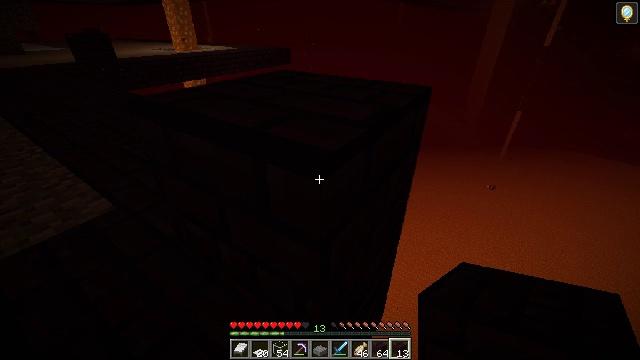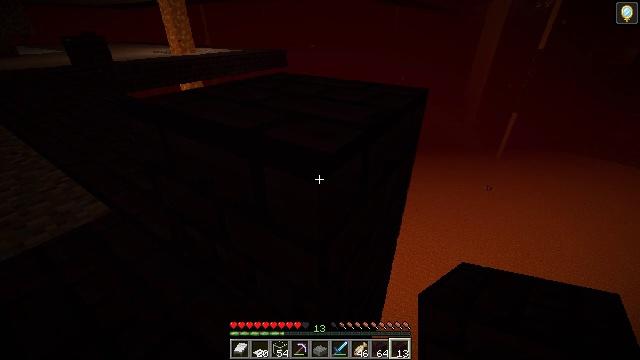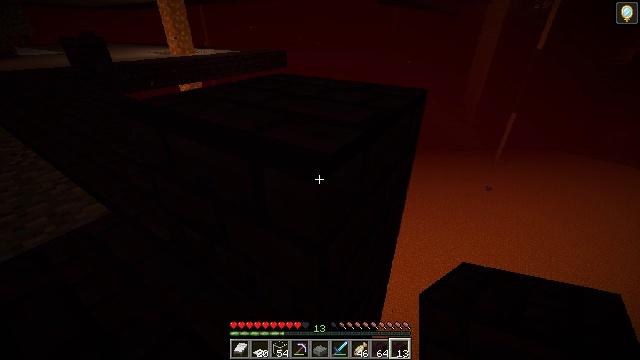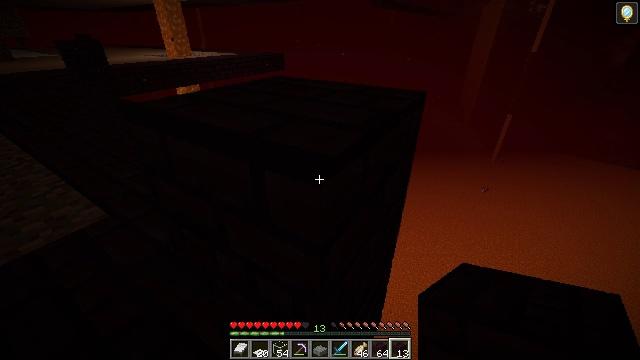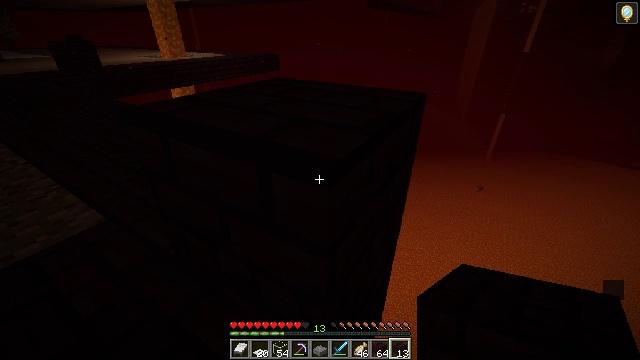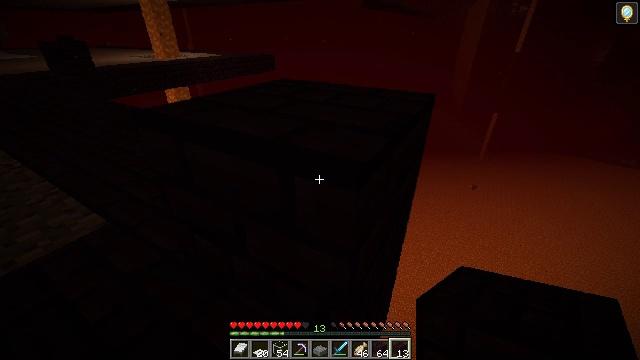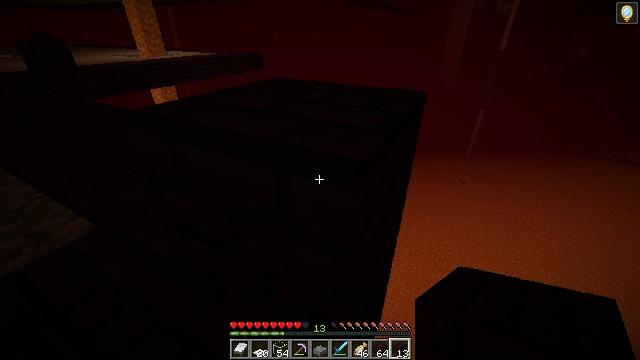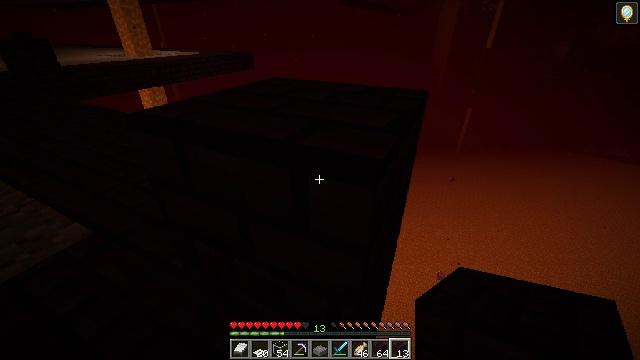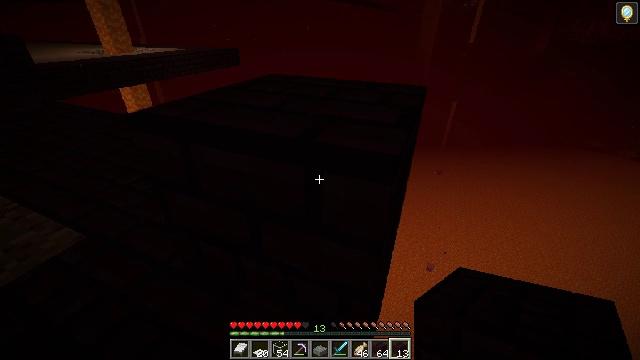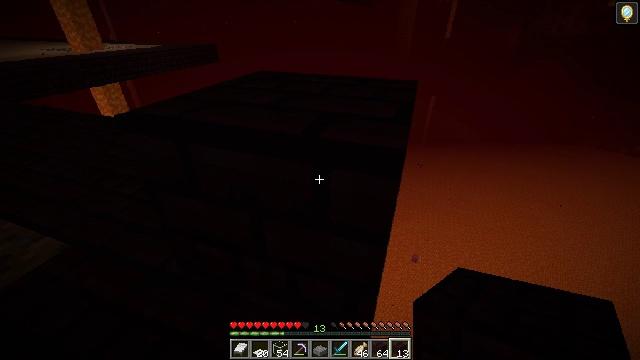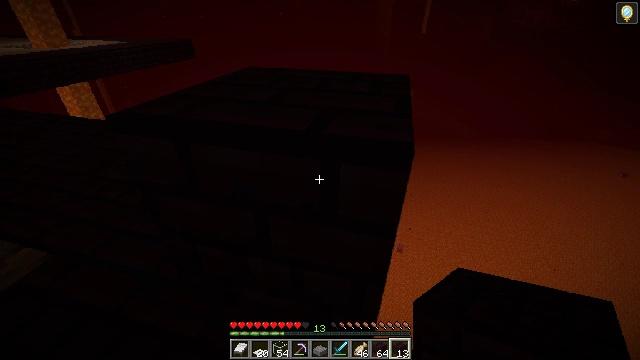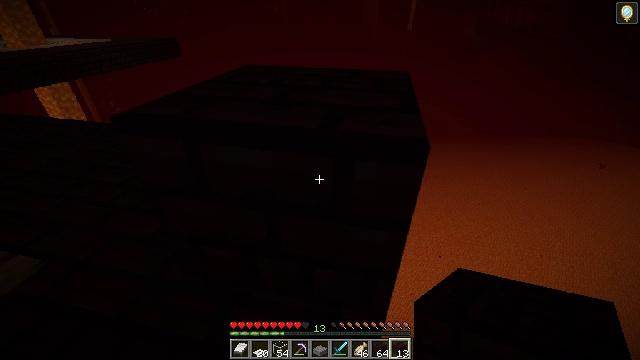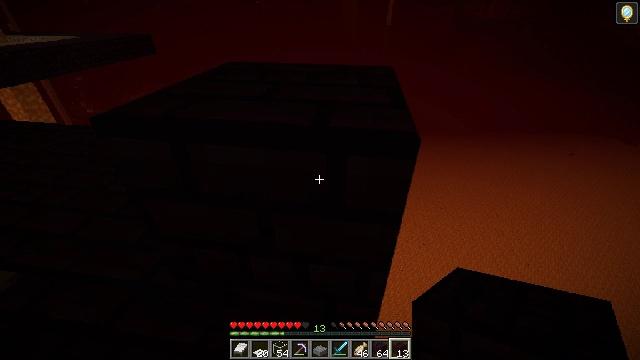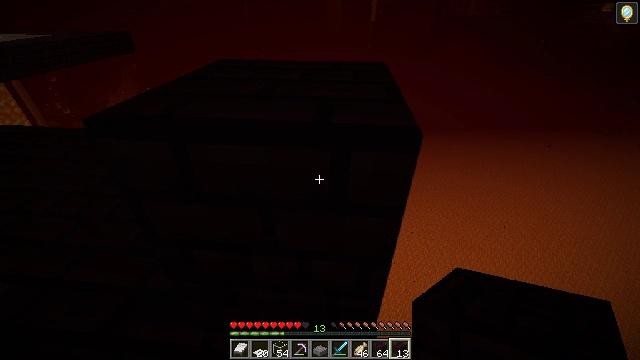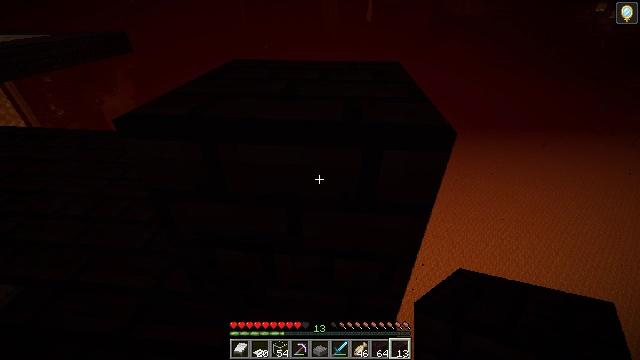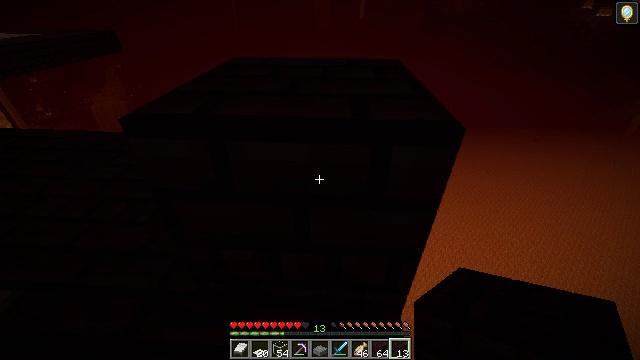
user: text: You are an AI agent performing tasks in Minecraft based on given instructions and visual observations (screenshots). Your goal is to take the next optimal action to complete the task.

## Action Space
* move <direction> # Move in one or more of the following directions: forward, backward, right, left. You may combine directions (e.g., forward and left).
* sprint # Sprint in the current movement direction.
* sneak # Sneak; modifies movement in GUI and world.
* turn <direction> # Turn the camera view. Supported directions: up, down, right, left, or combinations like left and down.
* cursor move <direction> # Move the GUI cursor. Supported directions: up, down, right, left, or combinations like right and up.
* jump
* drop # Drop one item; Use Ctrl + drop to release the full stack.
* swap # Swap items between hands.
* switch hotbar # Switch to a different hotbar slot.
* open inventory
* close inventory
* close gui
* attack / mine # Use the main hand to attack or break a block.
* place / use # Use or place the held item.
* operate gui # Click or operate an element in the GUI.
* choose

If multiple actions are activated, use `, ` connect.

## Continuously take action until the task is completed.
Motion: motion action
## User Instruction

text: Collect nether bricks for building.
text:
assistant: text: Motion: sneak
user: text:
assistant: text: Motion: sneak
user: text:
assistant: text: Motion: move left, sneak
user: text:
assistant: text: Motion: move left, sneak, turn right
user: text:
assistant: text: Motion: move left, sneak, turn right
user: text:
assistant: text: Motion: move left, sneak, turn right
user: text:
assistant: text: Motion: move left, sneak, turn right
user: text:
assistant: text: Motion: move left, sneak, turn right
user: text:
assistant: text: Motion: move left, sneak, turn right
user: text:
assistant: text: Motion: move left, sneak, turn right
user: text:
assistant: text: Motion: move left, sneak, turn right
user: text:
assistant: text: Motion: move left, sneak, turn right
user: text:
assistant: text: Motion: move left, sneak, turn right
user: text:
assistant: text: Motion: move left, sneak
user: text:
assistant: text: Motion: sneak, turn right
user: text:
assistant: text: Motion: sneak, turn right
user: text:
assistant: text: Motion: sneak
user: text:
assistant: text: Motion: sneak
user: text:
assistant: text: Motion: sneak
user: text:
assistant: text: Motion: sneak
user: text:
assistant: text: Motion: sneak
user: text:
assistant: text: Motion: sneak
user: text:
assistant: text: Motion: sneak
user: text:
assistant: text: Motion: sneak
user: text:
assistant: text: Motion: sneak
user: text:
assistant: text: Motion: sneak
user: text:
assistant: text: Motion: sneak
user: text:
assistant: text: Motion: sneak
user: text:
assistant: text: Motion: sneak
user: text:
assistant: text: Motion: sneak